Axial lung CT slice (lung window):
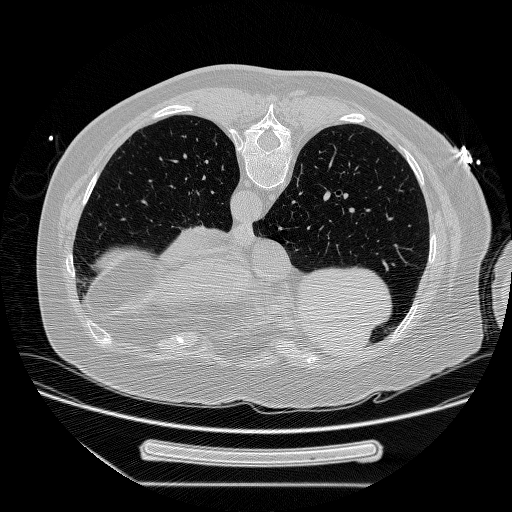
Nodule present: no